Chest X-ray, PA view. Patient: 46 years old, sex F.
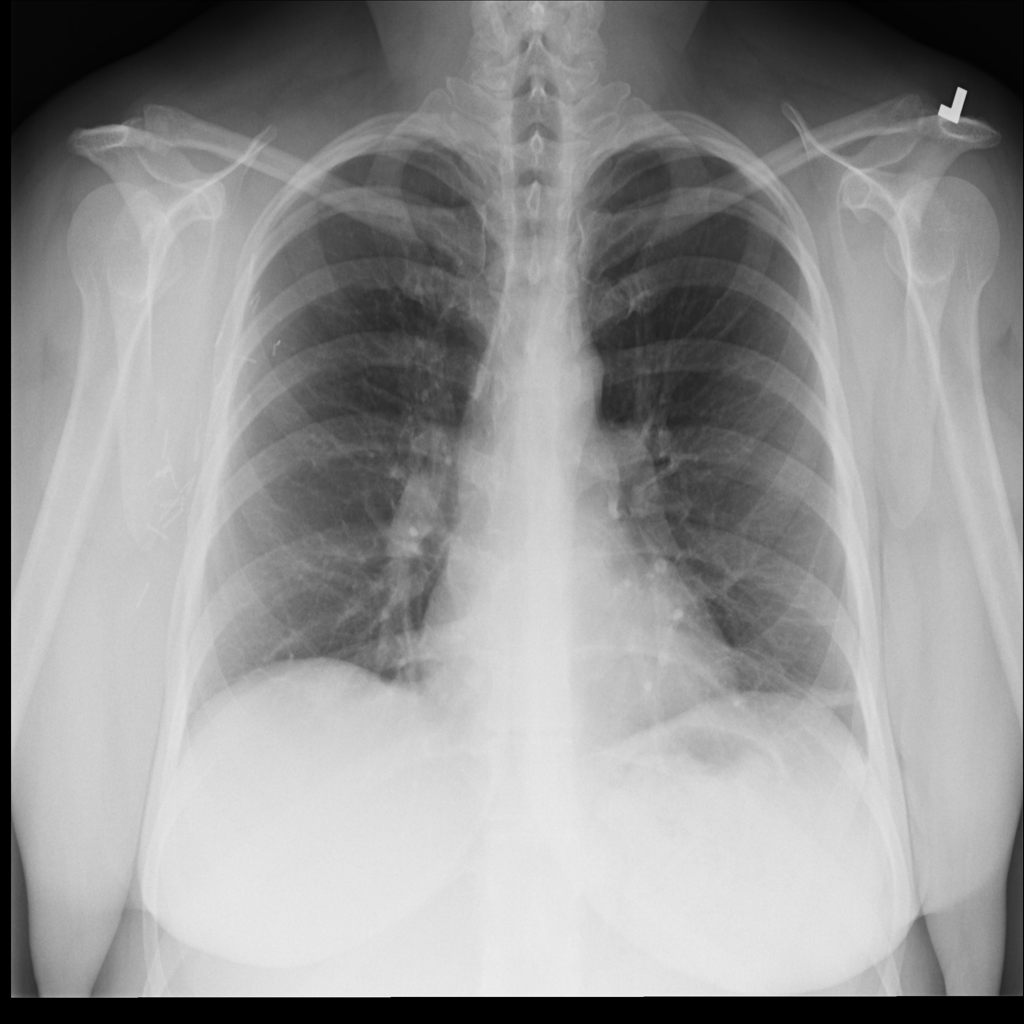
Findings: Atelectasis